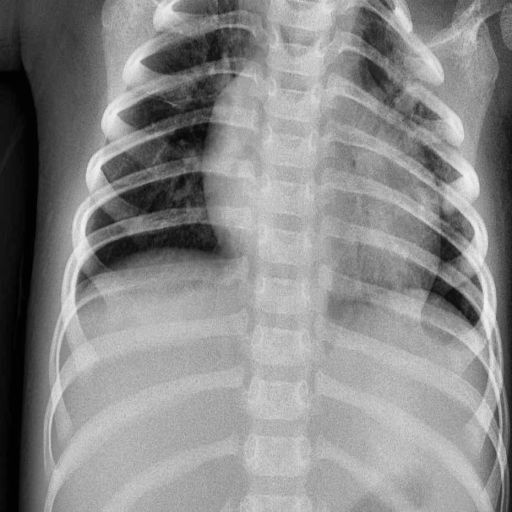
Finding: PNEUMONIA